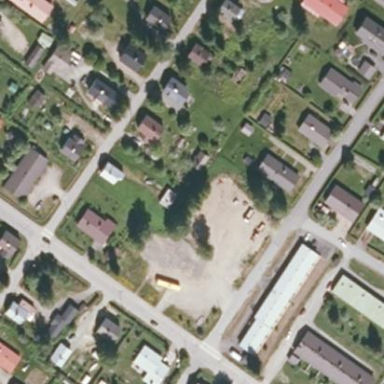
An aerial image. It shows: Kindergarten building.